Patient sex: F
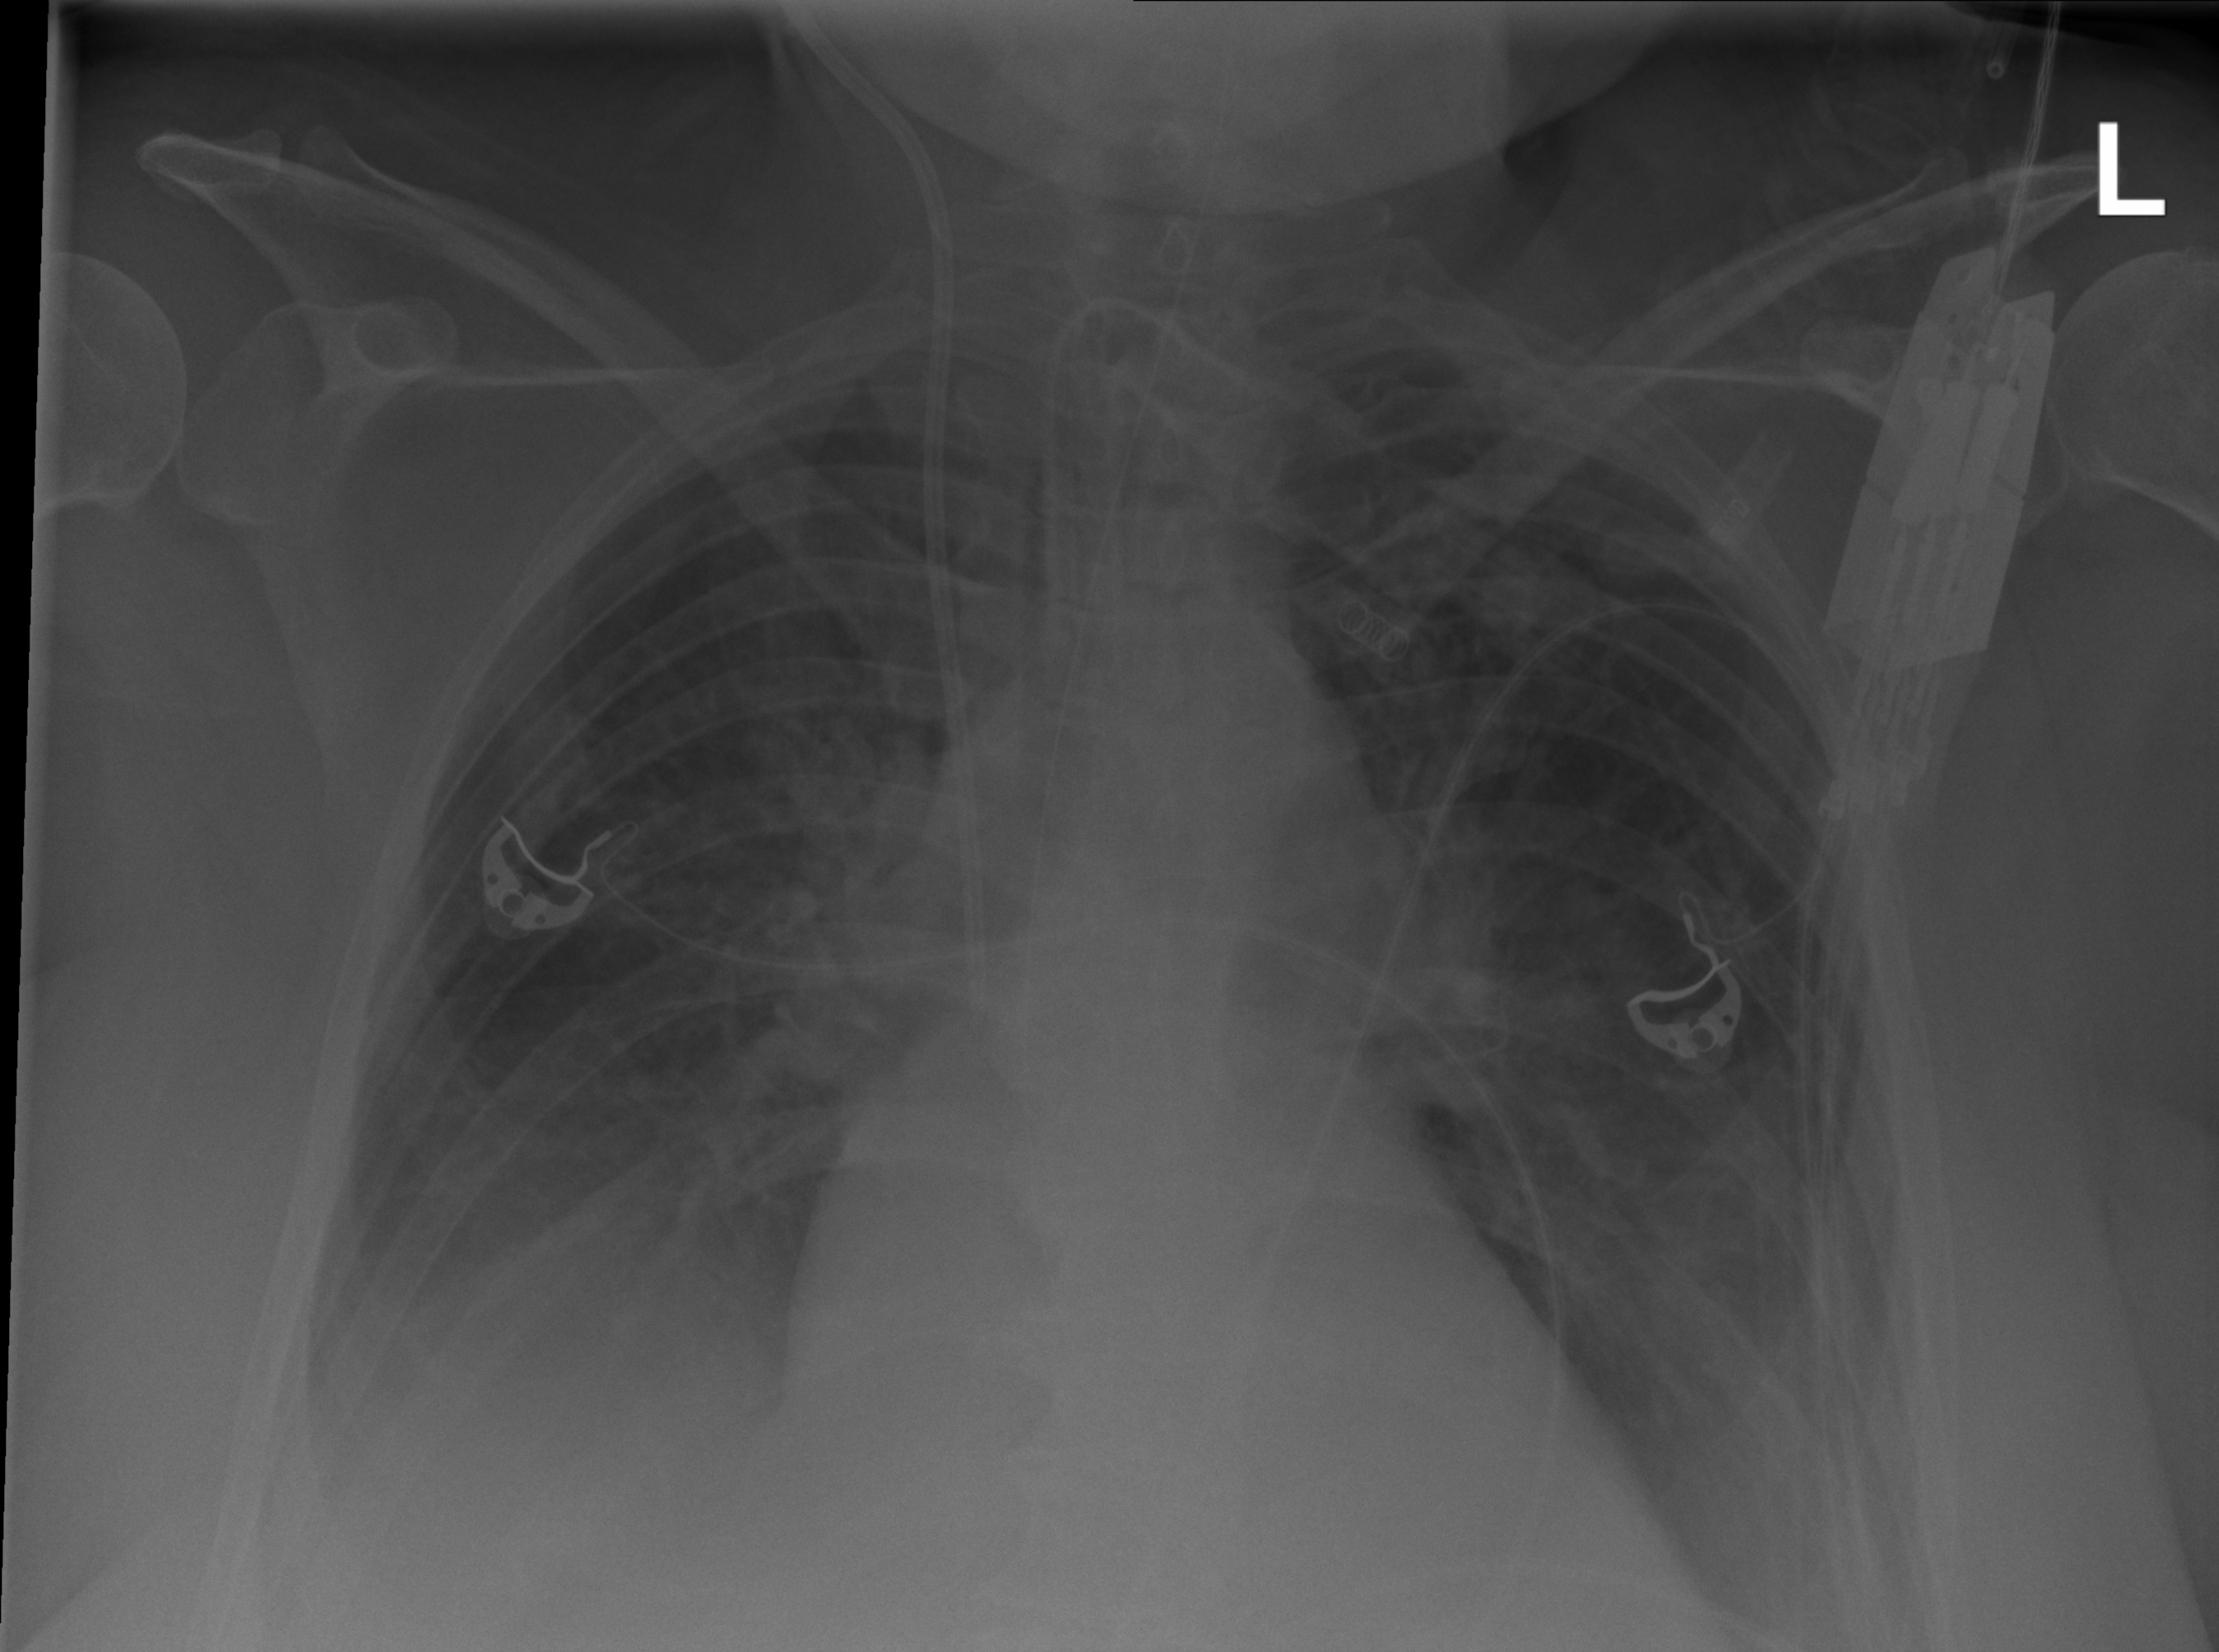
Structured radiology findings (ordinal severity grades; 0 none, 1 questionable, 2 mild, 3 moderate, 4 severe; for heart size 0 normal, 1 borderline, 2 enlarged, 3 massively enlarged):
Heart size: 2
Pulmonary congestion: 0
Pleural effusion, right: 2
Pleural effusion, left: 2
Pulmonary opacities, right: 0
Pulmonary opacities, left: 0
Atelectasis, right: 0
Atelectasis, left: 0